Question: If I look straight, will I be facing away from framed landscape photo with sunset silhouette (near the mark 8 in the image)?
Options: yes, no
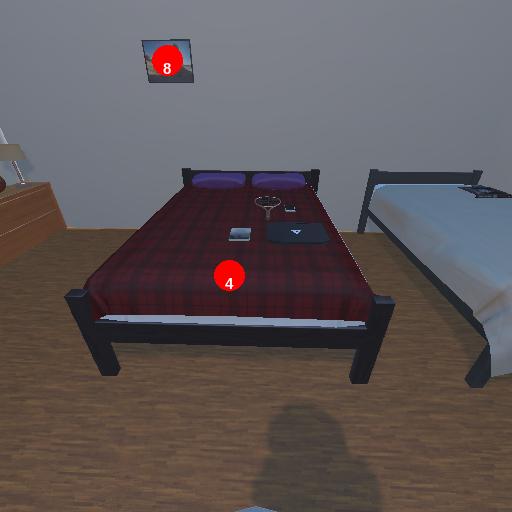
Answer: yes